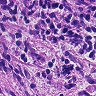
Metastatic tissue present: yes